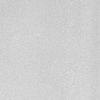
Atmospheric dust classification: dusty